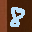
Label: 8